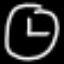
Label: clock